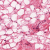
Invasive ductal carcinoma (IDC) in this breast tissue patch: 0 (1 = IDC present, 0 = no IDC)